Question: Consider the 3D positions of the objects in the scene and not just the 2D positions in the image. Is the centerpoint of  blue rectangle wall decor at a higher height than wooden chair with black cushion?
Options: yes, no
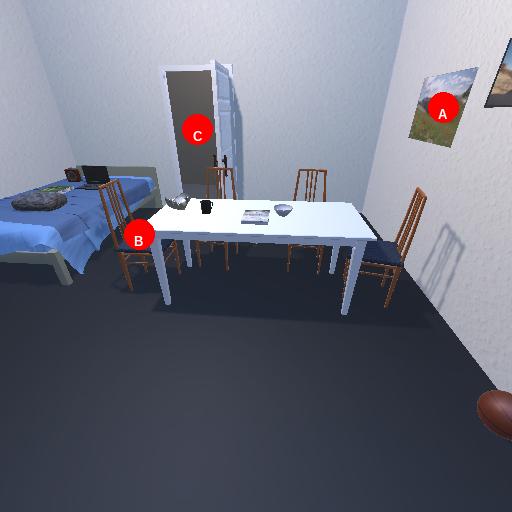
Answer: yes